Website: home-depot
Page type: cross-sells
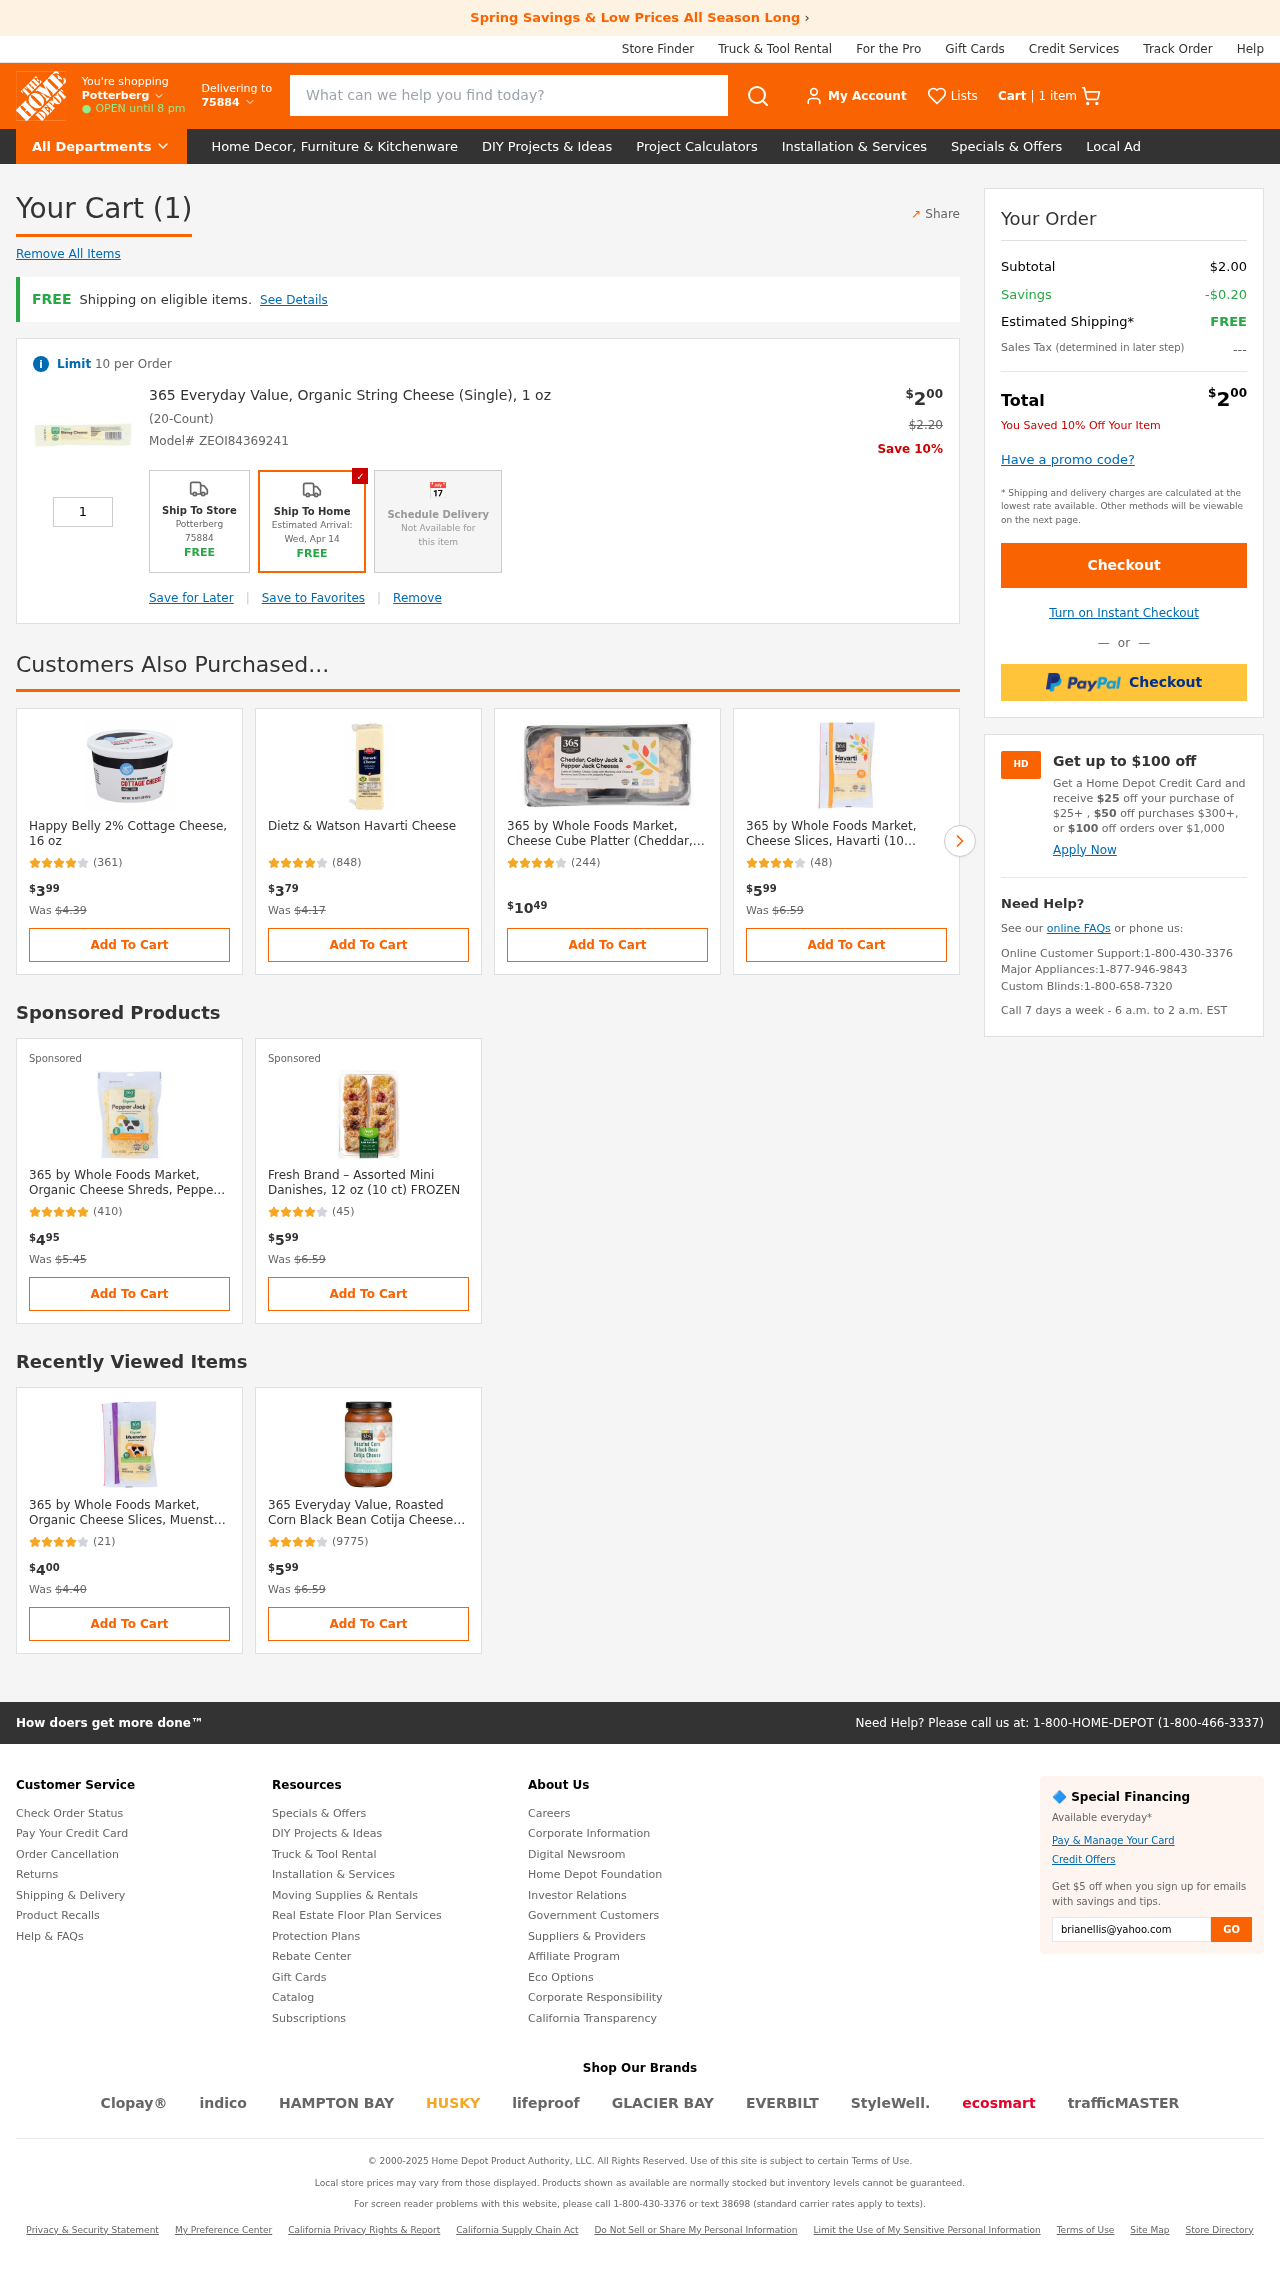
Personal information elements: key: PII_LOCATION1_CITY
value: Potterberg
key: PII_POSTCODE
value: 75884
Product elements: key: PRODUCT1_NAME
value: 365 Everyday Value, Organic String Cheese (Single), 1 oz
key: PRODUCT1_PRICE
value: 2
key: PRODUCT1_QUANTITY
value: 1
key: PRODUCT1_ORIGINAL_PRICE
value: $2.20
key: PRODUCT2_NAME
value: Happy Belly 2% Cottage Cheese, 16 oz
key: PRODUCT2_NUM_RATINGS
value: (361)
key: PRODUCT2_PRICE
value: $399
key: PRODUCT3_NAME
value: Dietz & Watson Havarti Cheese
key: PRODUCT3_NUM_RATINGS
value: (848)
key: PRODUCT3_PRICE
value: $379
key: PRODUCT4_NAME
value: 365 by Whole Foods Market, Cheese Cube Platter (Cheddar, Colby Jack &Monterey Jack Cheese with Jalap
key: PRODUCT4_NUM_RATINGS
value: (244)
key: PRODUCT4_PRICE
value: $1049
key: PRODUCT5_NAME
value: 365 by Whole Foods Market, Cheese Slices, Havarti (10 Slices), 8 Ounce
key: PRODUCT5_NUM_RATINGS
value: (48)
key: PRODUCT5_PRICE
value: $599
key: PRODUCT6_NAME
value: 365 by Whole Foods Market, Organic Cheese Shreds, Pepper Jack, 8 Ounce
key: PRODUCT6_NUM_RATINGS
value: (410)
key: PRODUCT6_PRICE
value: $495
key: PRODUCT7_NAME
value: Fresh Brand – Assorted Mini Danishes, 12 oz (10 ct) FROZEN
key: PRODUCT7_NUM_RATINGS
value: (45)
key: PRODUCT7_PRICE
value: $599
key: PRODUCT8_NAME
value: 365 by Whole Foods Market, Organic Cheese Slices, Muenster (10 Slices), 8 Ounce
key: PRODUCT8_NUM_RATINGS
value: (21)
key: PRODUCT8_PRICE
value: $400
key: PRODUCT9_NAME
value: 365 Everyday Value, Roasted Corn Black Bean Cotija Cheese Small Batch Salsa, 16 oz
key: PRODUCT9_NUM_RATINGS
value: (9775)
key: PRODUCT9_PRICE
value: $599
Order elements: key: ORDER_NUM_ITEMS
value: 1 item
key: ORDER_NUM_ITEMS
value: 1
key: ORDER_SKU
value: Model# ZEOI84369241
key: ORDER_SUBTOTAL
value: $2.00
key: ORDER_SAVINGS
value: -$0.20
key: ORDER_TOTAL
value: $200
Search elements: key: HEADER_SEARCH
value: What can we help you find today?